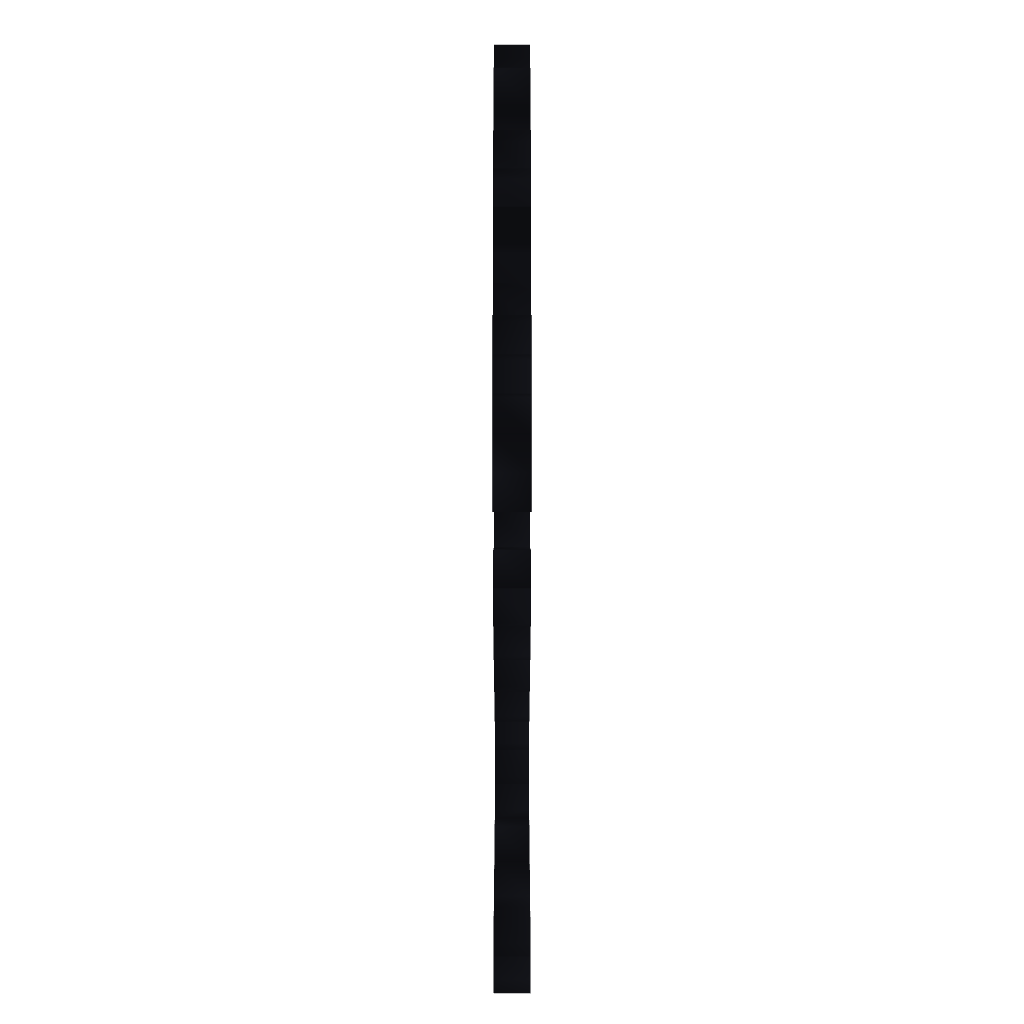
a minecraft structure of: Koopa Troopa